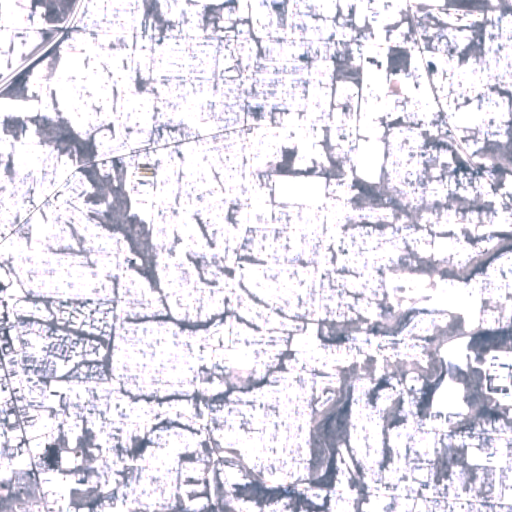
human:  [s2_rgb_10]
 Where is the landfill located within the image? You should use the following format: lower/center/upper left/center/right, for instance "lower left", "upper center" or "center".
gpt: The landfill is located in the upper left of the image.
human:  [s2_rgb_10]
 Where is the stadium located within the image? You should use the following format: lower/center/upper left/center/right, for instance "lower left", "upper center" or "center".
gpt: The stadium is located in the lower right of the image.
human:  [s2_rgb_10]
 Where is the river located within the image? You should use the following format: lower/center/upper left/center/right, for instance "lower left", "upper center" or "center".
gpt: The river is located in the left of the image.
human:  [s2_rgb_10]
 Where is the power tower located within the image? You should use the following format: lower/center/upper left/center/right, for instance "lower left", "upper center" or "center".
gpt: There is no power tower in the image.